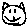
Label: cat